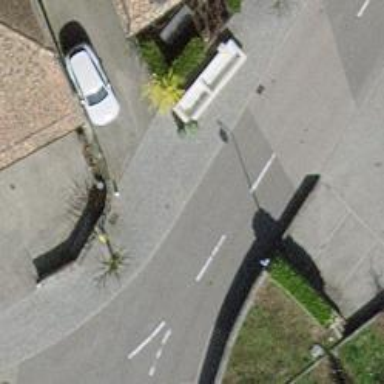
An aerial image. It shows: Post box is visible.